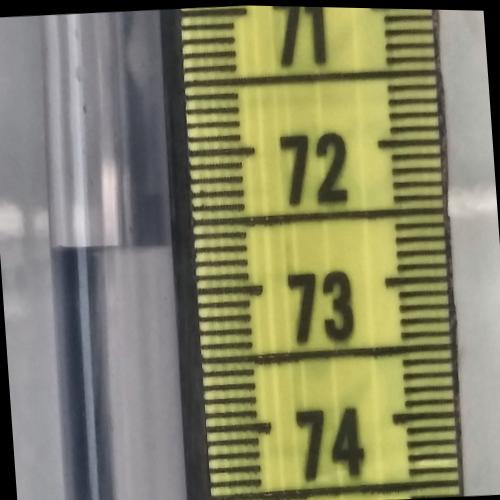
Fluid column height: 72.7 cm